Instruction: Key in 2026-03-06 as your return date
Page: home
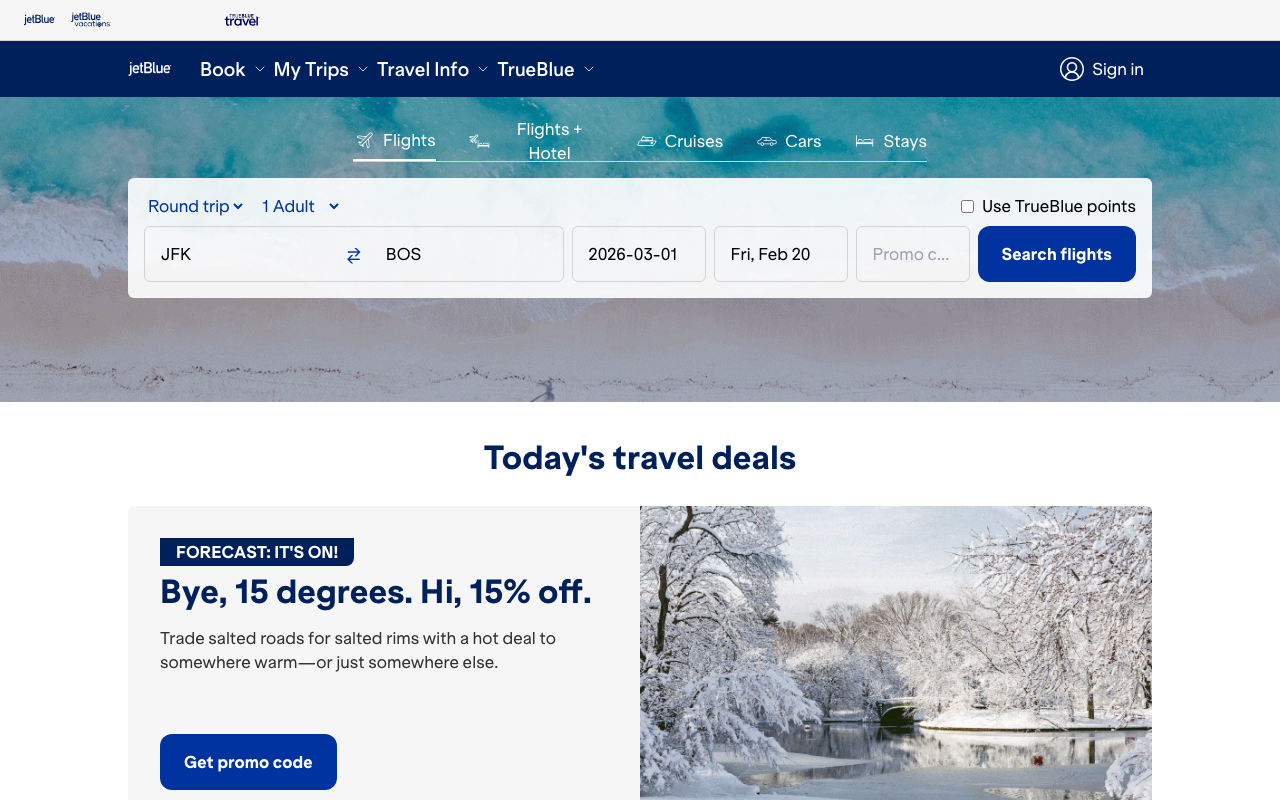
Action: type